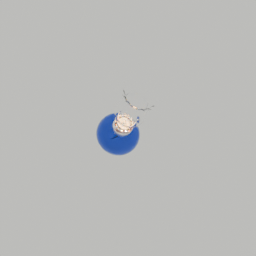
Label: lighting